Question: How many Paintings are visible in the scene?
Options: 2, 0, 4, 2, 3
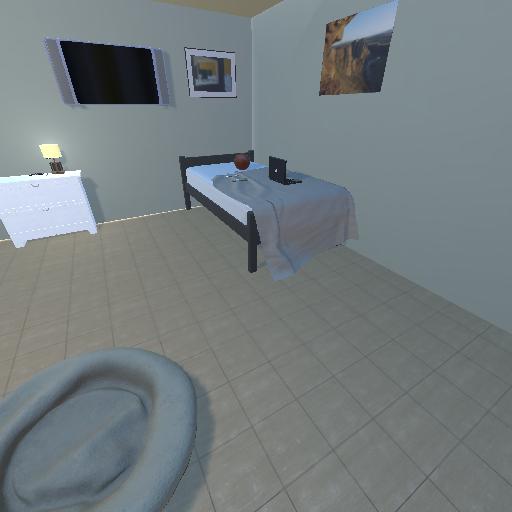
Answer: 2